Field crop: tomato
Growth stage: 1
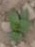
Species: solanum